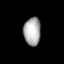
Tissue: prostate
Cell type: Fibroblasts
Senescence score: 0.7128
Nuclear area (px): 469
Mean DAPI intensity: 171.791